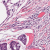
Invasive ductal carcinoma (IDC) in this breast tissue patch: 1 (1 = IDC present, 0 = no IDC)